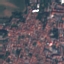
Label: Residential